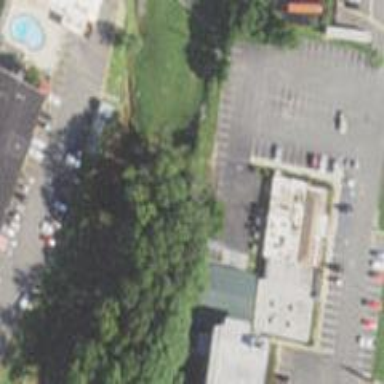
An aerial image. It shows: Restaurant in building.